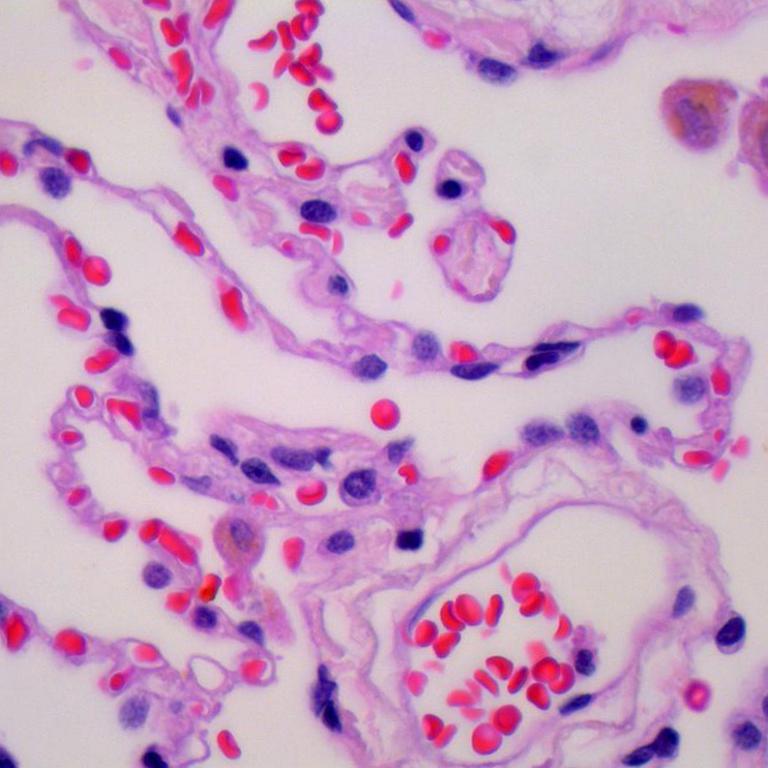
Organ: lung
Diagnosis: benign